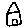
Label: house